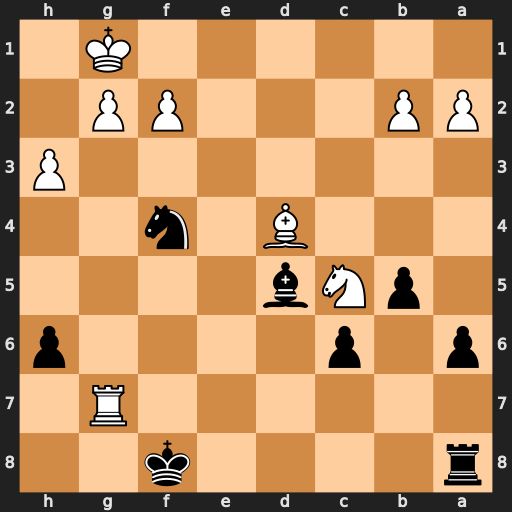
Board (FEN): r4k2/6R1/p1p4p/1pNb4/3B1n2/7P/PP3PP1/6K1
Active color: b
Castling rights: -
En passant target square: -
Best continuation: Ne2+ Kf1 Nxd4